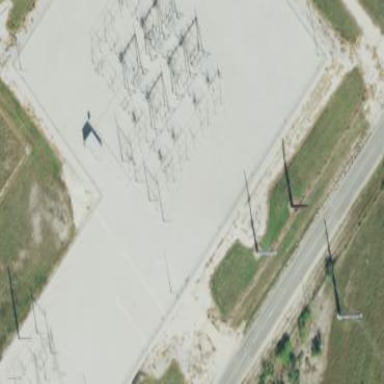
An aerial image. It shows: Outdoor power substation surrounded by fence. This substation operates at the transmission level.